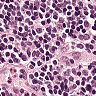
Metastatic tissue present: no